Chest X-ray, AP view. Patient: 64 years old, sex M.
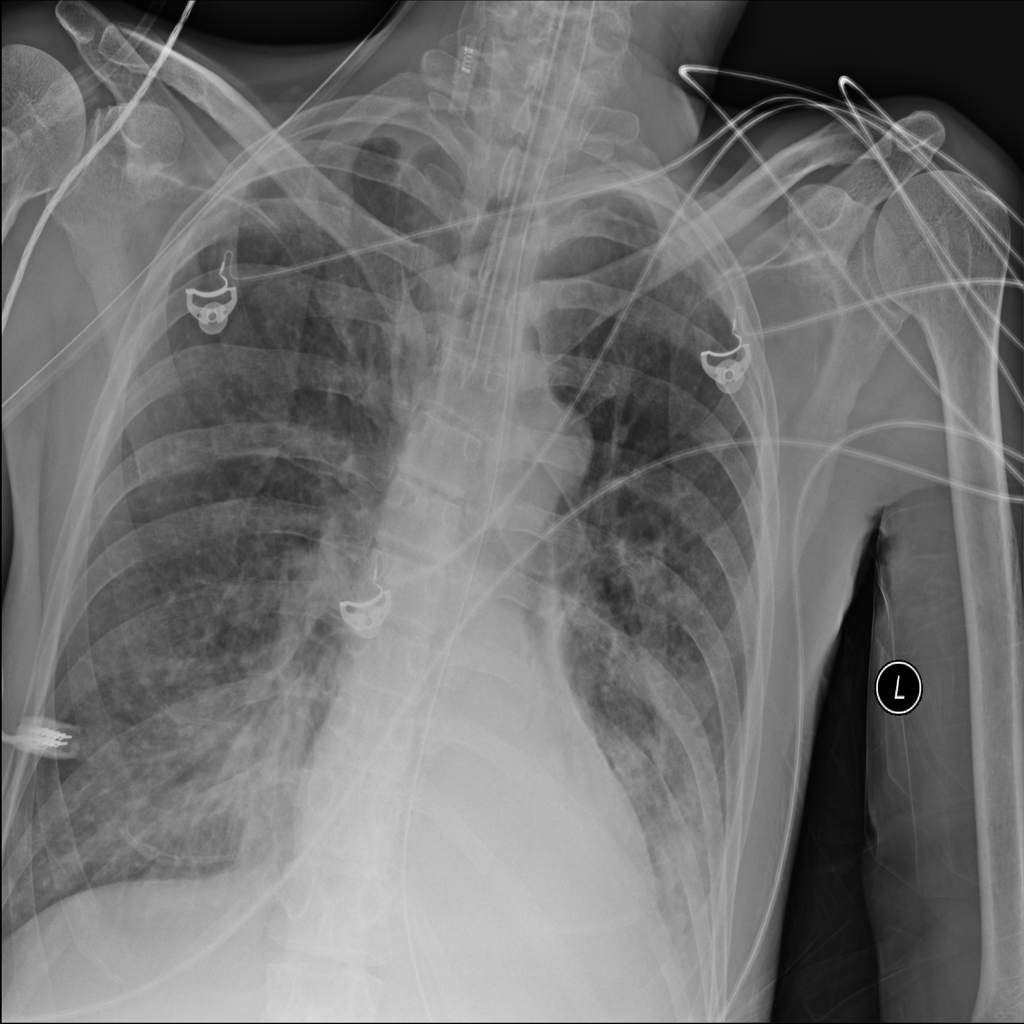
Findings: Atelectasis, Consolidation, Infiltration